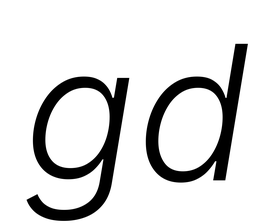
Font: Inter-Italic_Light_Italic